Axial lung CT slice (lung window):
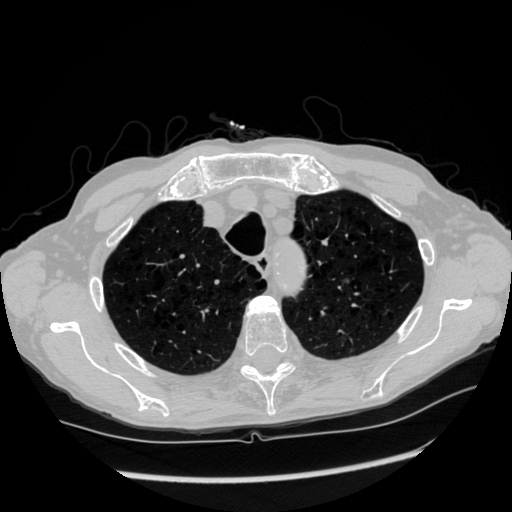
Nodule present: no